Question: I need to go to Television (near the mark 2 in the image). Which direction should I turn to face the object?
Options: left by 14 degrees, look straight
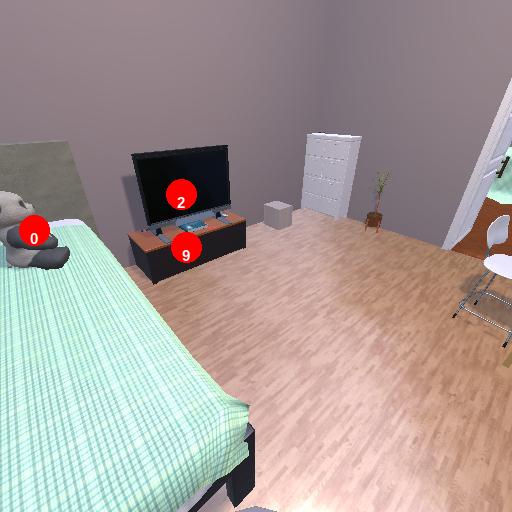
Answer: left by 14 degrees